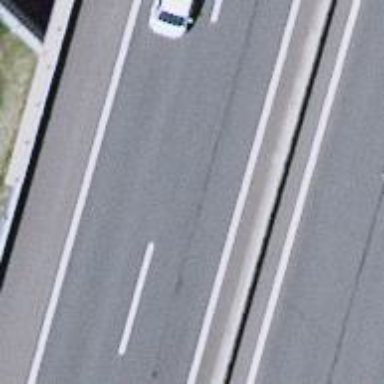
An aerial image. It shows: Asphalt bridge on motorway.